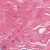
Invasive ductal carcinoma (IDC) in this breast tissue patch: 0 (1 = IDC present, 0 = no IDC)